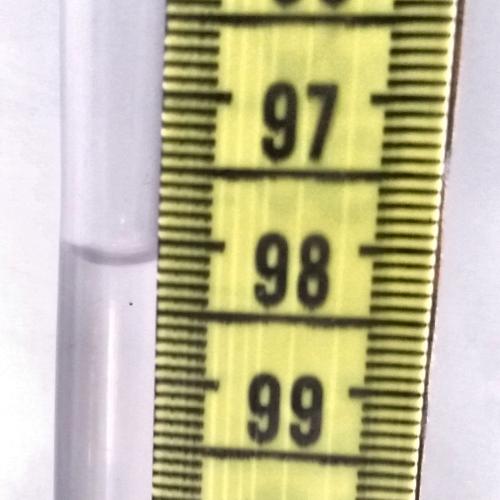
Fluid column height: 98.1 cm